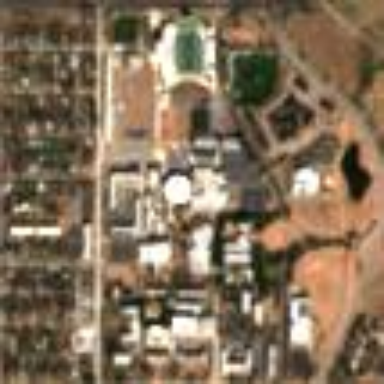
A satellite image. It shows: University.